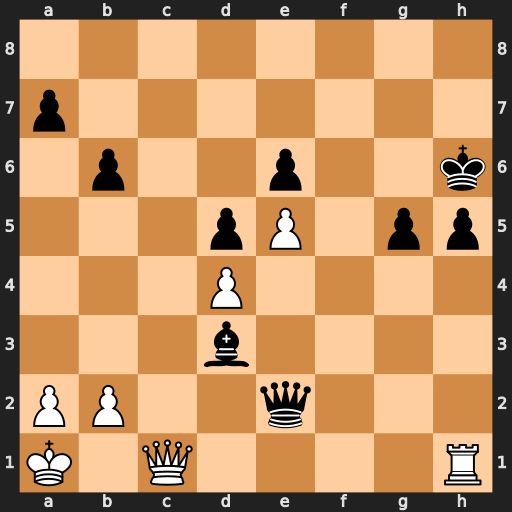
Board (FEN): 8/p7/1p2p2k/3pP1pp/3P4/3b4/PP2q3/K1Q4R
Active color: w
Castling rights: -
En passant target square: -
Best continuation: Rg1 Qg4 Rxg4